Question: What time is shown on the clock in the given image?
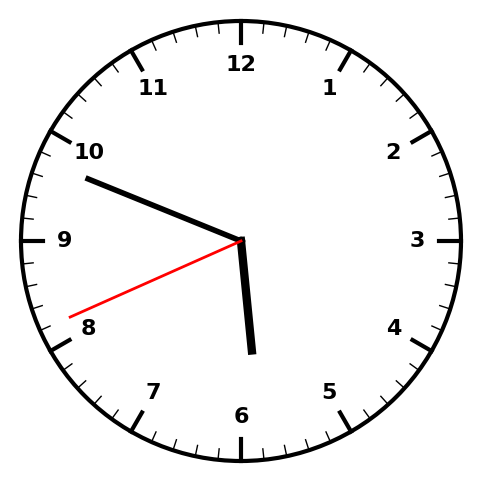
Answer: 05:48:41